Interaction volume radius: 5 \u00c5
Interaction volume height: 15 \u00c5
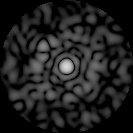
Disorder parameter: 0.8072